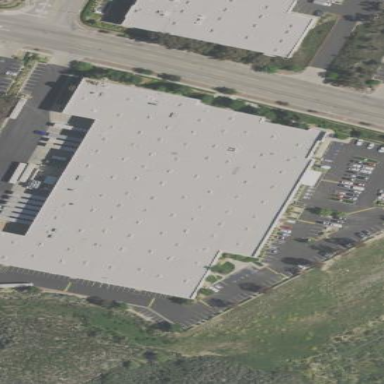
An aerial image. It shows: Warehouse.